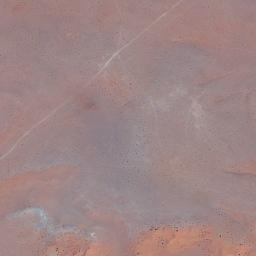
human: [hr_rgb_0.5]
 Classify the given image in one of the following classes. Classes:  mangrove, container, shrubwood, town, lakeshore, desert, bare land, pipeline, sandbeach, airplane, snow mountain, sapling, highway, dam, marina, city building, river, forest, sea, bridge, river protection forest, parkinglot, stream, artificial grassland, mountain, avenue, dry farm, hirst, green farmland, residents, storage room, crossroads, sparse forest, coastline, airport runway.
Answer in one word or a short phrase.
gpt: desert